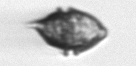
Label: Kryptoperidinium_triquetrum